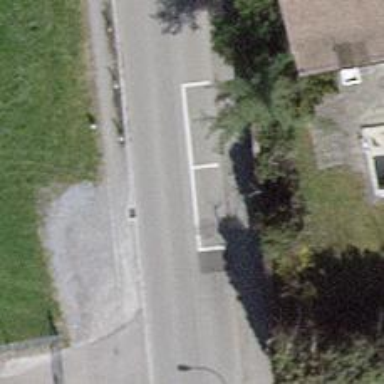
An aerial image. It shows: Unclassified road with asphalt surface and sidewalk on the left.